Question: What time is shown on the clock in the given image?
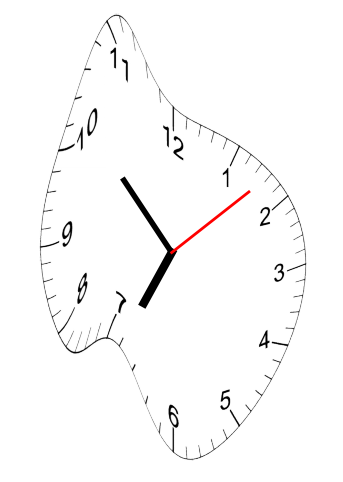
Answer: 06:52:08